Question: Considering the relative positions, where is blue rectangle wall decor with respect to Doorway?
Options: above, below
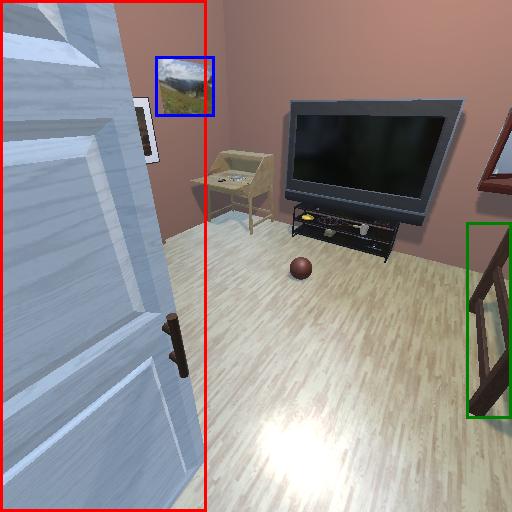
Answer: above